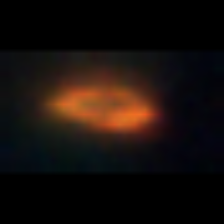
Taxon: Unknown_phyto
Group: Unknown